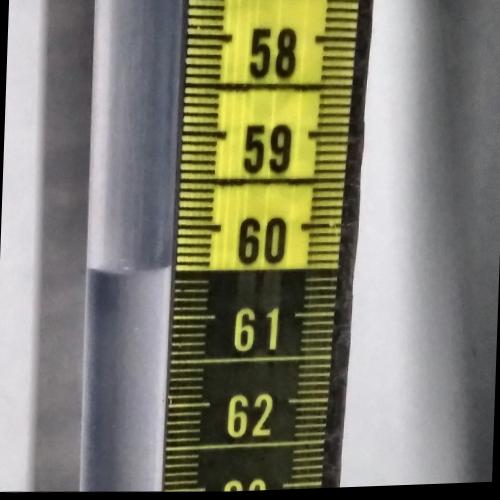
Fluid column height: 60.4 cm